This time-domain trace was recorded on a rotor test rig. Based on the visible evidence, which rotor condition applies: normal, misalignment, unbalance, looseness?
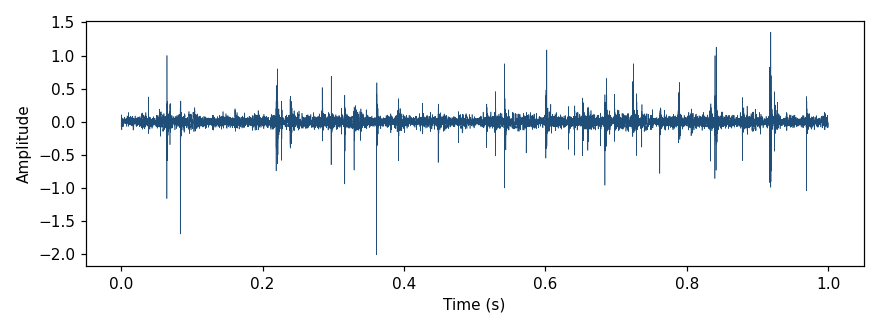
Answer: normal